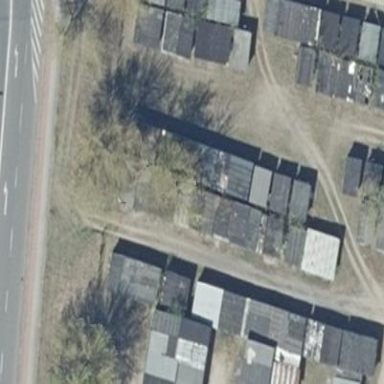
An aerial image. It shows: Group of garages.